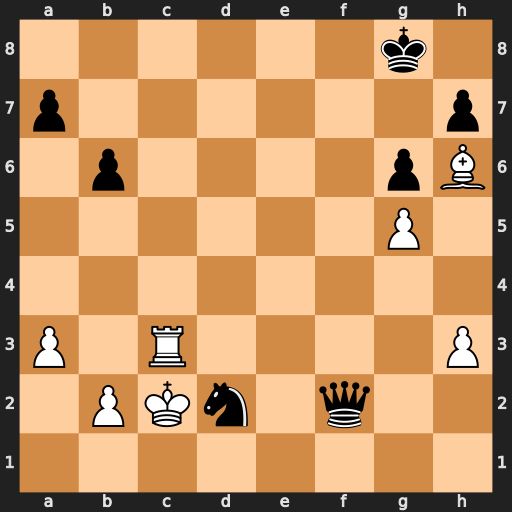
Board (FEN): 6k1/p6p/1p4pB/6P1/8/P1R4P/1PKn1q2/8
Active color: w
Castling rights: -
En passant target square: -
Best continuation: Rc8+ Kf7 Rf8+ Ke6 Rxf2